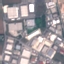
Land use / land cover: Industrial